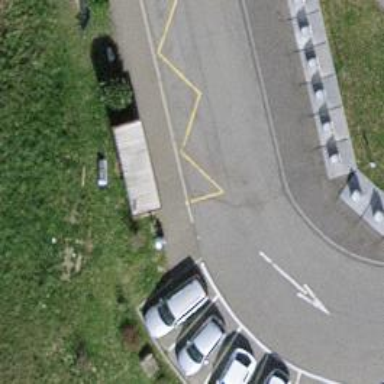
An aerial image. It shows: Bus stop with shelter. It is platform for public transport.